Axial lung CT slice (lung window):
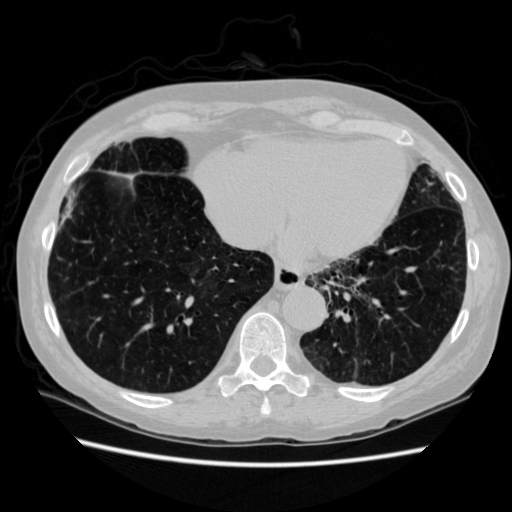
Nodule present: no